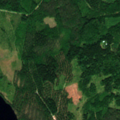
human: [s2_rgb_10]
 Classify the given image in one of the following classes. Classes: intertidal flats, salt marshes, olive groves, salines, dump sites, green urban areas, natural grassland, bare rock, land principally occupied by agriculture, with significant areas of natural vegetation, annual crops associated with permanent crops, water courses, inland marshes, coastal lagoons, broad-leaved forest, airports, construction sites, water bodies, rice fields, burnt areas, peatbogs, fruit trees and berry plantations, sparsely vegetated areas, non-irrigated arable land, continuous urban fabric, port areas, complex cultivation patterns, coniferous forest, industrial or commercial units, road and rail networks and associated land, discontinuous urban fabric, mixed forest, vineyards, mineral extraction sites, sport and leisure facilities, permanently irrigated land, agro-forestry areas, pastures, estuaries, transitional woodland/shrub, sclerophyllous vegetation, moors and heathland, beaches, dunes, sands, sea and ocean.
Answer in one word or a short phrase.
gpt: coniferous forest, mixed forest, water bodies